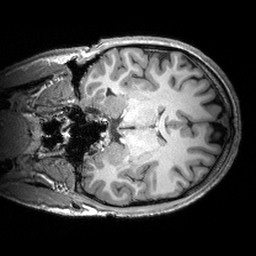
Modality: T1w
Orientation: coronal
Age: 26
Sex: male
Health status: healthy
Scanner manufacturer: siemens
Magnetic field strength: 3 T
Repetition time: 2.53 s
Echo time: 0.00288 s